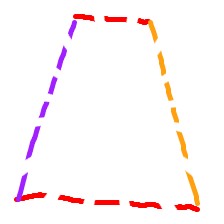
Shape: trapezoid